Question: I am loading webview in dialog but it is not scroll Horizontally. Following is my code.
'''
@Override
protected void onCreate(Bundle arg0) {
// TODO Auto-generated method stub
super.onCreate(arg0);
TwitterDialog fb = new TwitterDialog(this);
fb.abc();
}
class TwitterDialog extends Dialog {
Context context;
String url = "https://www.facebook.com";
public TwitterDialog(Context context) {
super(context);
this.context = context;
}
void abc() {
LinearLayout mContent = new LinearLayout(context);
mContent.setOrientation(LinearLayout.VERTICAL);
final float scale = context.getResources().getDisplayMetrics().density;
float[] dimensions = new float[] { 400.0f, 500.0f };
addContentView(mContent, new FrameLayout.LayoutParams(
(int) (dimensions[0] * scale + 0.5f), (int) (dimensions[1]
* scale + 0.5f)));
FrameLayout.LayoutParams FILL = new FrameLayout.LayoutParams(
ViewGroup.LayoutParams.FILL_PARENT,
ViewGroup.LayoutParams.FILL_PARENT);
ScrollView _scroll = new ScrollView(MyMainActivity.this);
_scroll.setLayoutParams(new LayoutParams(LayoutParams.FILL_PARENT,
LayoutParams.FILL_PARENT));
WebView mWebView = new WebView(context);
mWebView.setWebViewClient(new WebClicent());
mWebView.setScrollbarFadingEnabled(false);
mWebView.setHorizontalScrollBarEnabled(true);
mWebView.setWebViewClient(new MyWebViewClient());
mWebView.getSettings().setUseWideViewPort(true);
mWebView.loadUrl(url);
mWebView.setLayoutParams(FILL);
// _scroll.addView(mWebView);
mContent.addView(mWebView);
TwitterDialog.this.show();
}
}
private class MyWebViewClient extends WebViewClient {
@Override
// show the web page in webview but not in web browser
public boolean shouldOverrideUrlLoading(WebView view, String url) {
view.loadUrl(url);
return true;
}
}
'''
I got following output. But It is not scroll Horizontally.

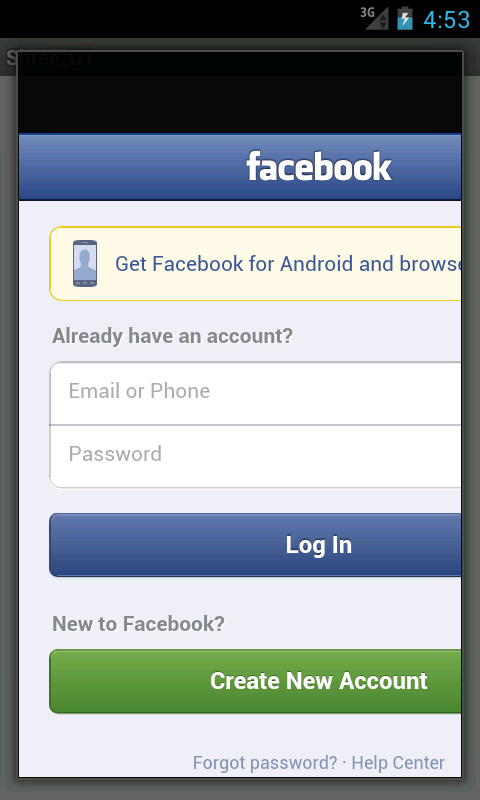
Answer: Remove the diamension parameters from the code and let that to be fill_parent both so it will scroll horizontally too